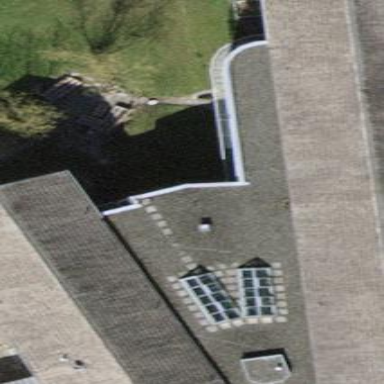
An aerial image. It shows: School building.